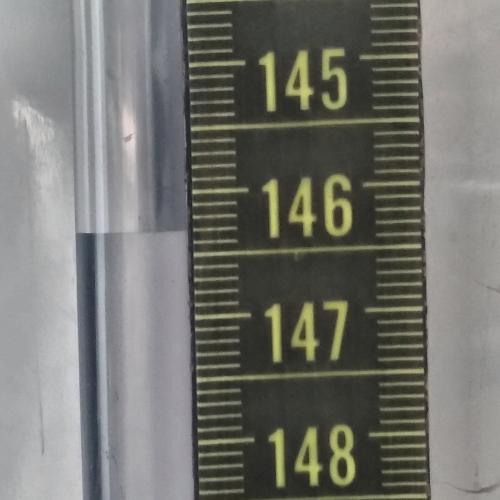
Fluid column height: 146.3 cm